Field crop: maize
Growth stage: 1
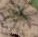
Species: salsola